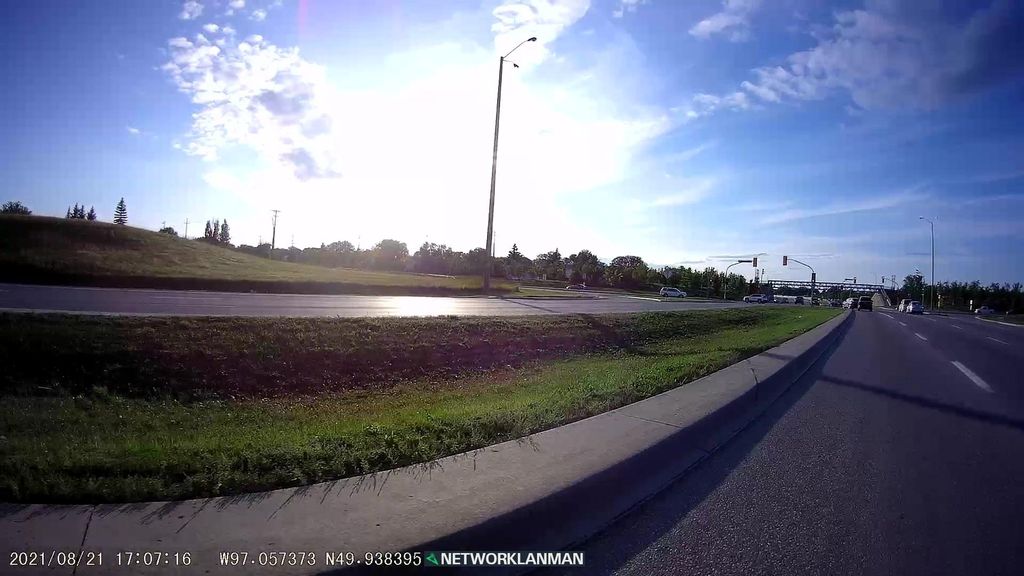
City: winnipeg